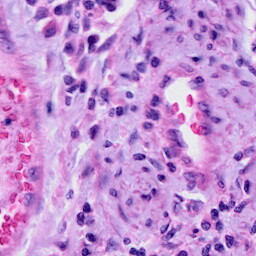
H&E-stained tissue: Cervix